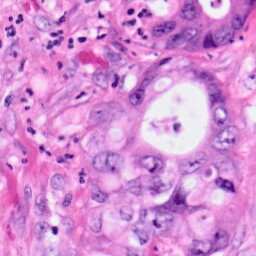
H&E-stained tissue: Pancreatic